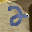
Label: 2